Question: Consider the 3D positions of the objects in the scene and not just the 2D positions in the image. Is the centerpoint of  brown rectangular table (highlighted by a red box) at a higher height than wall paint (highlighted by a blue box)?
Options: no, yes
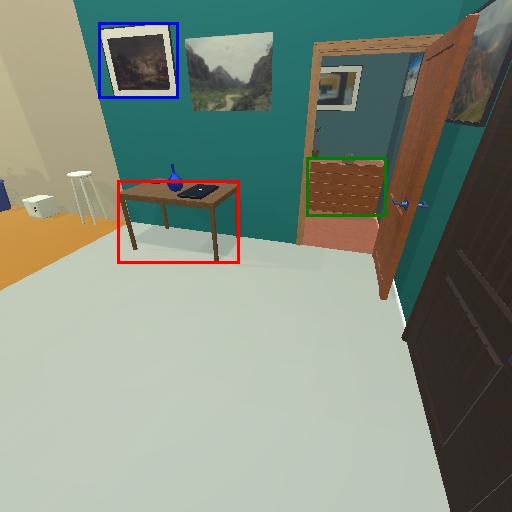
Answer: no